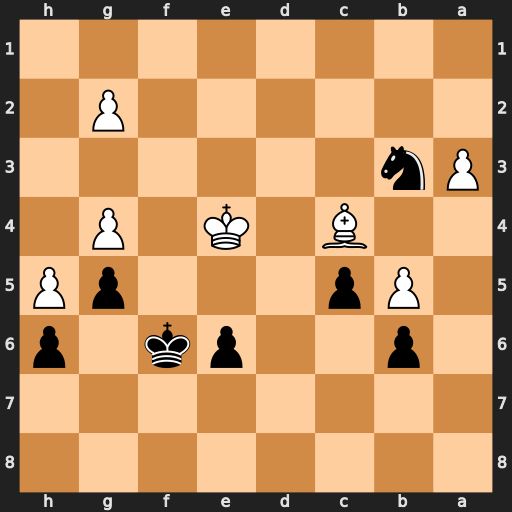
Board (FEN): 8/8/1p2pk1p/1Pp3pP/2B1K1P1/Pn6/6P1/8
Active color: b
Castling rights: -
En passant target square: -
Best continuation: Nd2+ Kd3 Nxc4